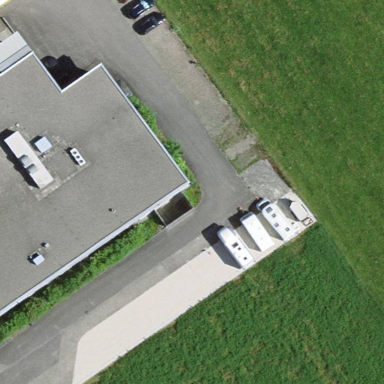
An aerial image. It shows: Parking area.